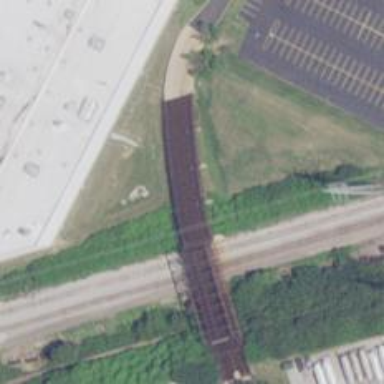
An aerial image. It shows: Service road on bridge.